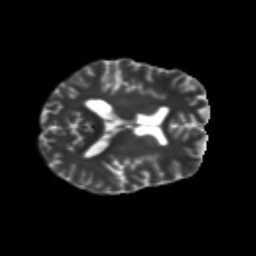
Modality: T2w
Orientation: axial
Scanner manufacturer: siemens
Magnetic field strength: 3 T
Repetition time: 9.2 s
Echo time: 0.084 s